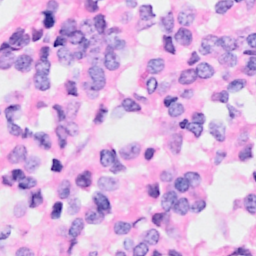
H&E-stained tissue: Breast